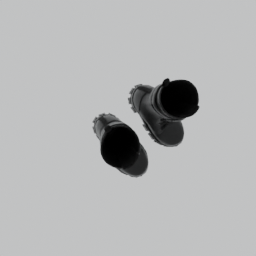
Label: people